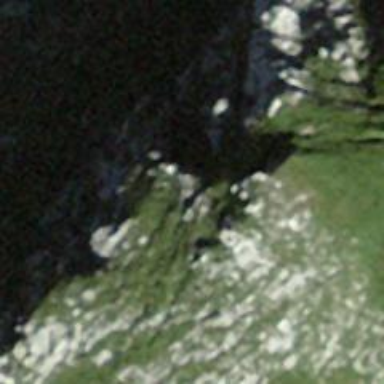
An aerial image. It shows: Cliff in nature.